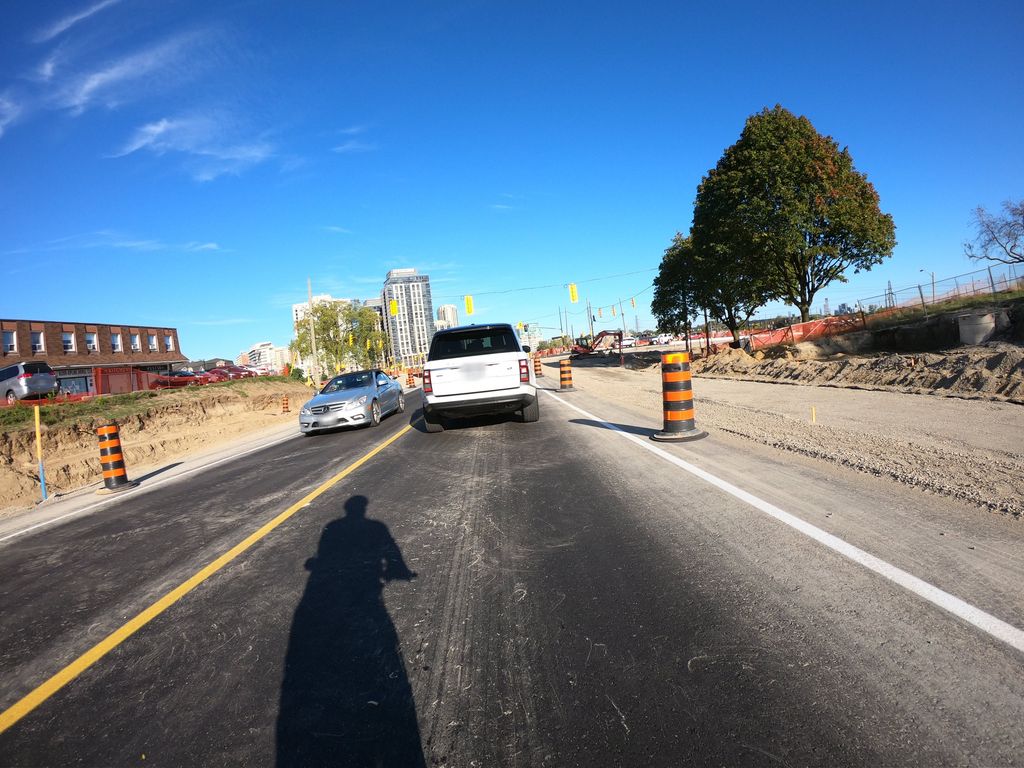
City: toronto